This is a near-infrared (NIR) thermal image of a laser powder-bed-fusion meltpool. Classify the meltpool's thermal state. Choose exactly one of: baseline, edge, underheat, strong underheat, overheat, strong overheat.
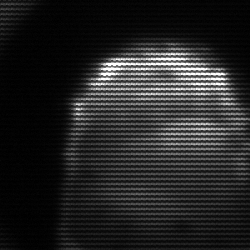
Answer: edge